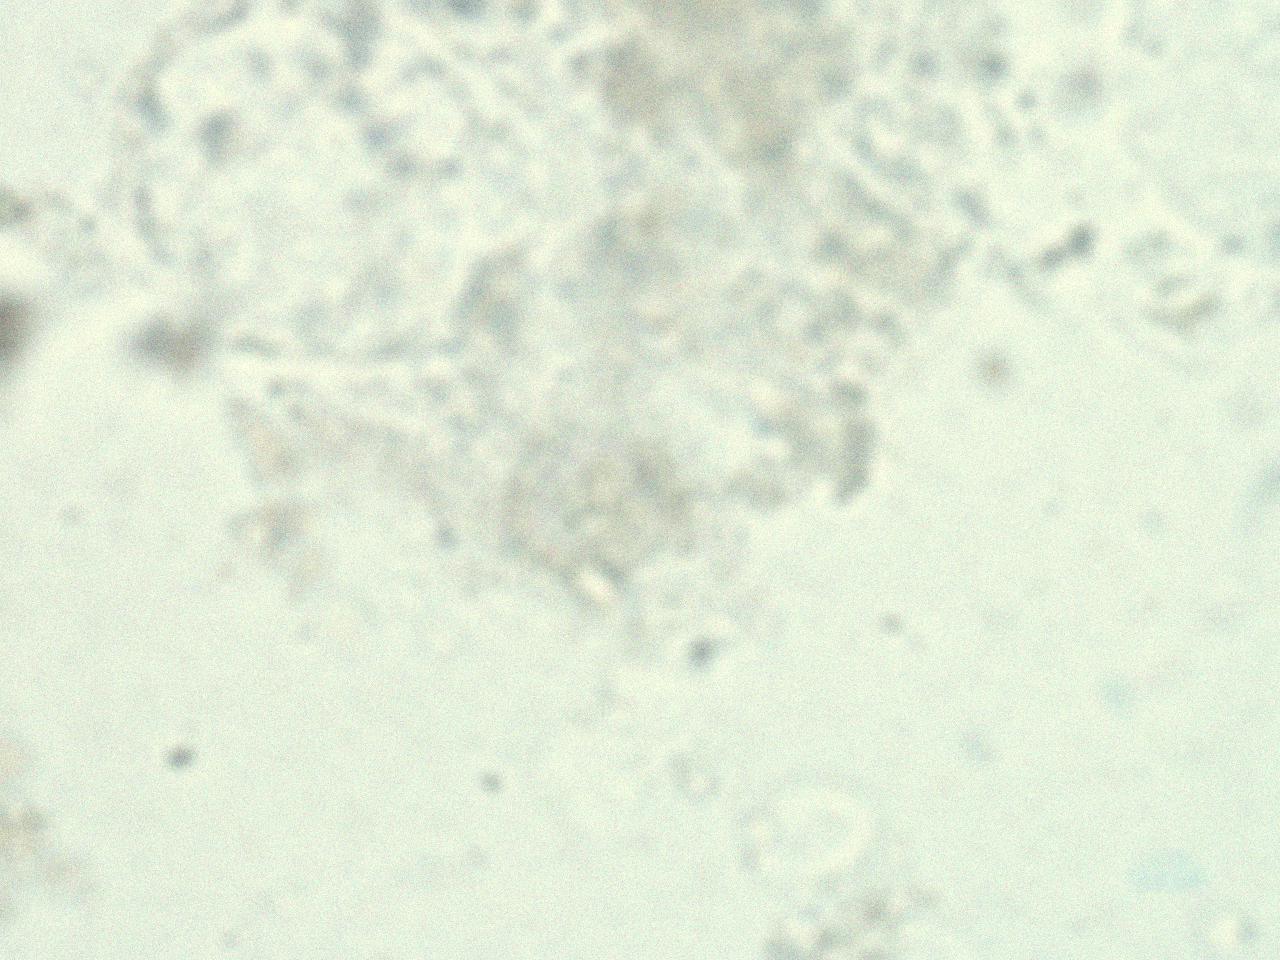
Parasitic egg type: Hymenolepis nana